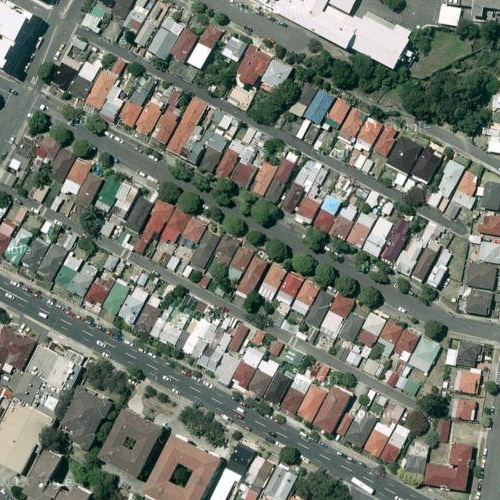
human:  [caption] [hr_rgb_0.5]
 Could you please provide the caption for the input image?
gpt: A residential area with many houses arranged in lines .

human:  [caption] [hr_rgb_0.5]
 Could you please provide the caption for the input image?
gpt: Lots of houses arranged in lines with some roads go across this area .

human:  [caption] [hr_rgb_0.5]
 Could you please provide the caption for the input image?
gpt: A residential area with many houses arranged in lines and some roads go through this area .

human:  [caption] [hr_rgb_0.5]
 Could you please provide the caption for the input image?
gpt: This is a residential area with many houses arranged in lines and some roads go through this area .

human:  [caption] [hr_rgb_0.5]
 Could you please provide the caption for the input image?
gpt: Many houses arranged in lines while some roads go through this area .